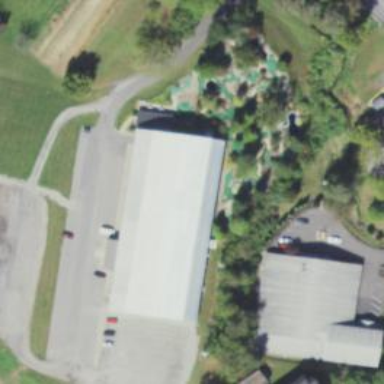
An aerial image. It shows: Miniature golf leisure land.